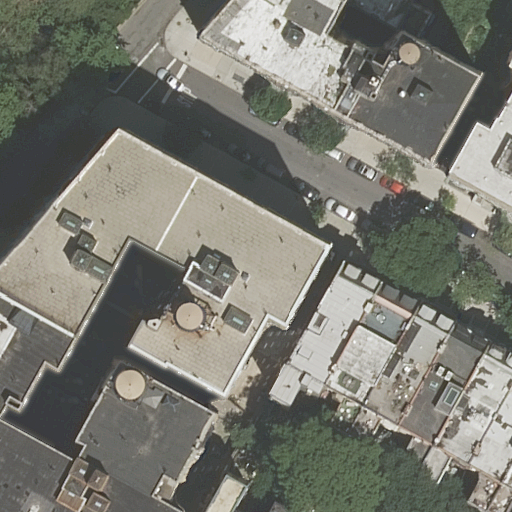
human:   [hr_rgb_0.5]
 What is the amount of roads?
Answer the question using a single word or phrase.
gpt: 2

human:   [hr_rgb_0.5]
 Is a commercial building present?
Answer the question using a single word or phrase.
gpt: no

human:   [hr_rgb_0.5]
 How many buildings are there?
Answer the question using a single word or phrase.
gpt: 14

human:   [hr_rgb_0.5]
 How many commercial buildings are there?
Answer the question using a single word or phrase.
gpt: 0

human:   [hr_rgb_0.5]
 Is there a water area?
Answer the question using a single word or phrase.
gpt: no

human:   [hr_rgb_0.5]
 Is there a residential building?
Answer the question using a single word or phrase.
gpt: yes

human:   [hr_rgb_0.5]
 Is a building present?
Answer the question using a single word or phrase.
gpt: yes

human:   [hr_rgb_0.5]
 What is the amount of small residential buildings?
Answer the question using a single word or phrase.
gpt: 4

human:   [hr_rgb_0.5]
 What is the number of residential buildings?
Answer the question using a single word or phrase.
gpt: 14

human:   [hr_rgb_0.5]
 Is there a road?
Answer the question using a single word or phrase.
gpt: yes

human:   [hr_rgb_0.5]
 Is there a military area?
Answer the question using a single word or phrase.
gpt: no

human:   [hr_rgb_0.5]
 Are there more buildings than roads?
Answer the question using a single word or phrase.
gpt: yes

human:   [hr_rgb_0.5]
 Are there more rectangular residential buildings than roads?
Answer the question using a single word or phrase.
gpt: yes

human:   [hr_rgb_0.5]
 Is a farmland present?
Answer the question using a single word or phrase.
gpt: no

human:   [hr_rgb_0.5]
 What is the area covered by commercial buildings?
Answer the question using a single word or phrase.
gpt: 0m2

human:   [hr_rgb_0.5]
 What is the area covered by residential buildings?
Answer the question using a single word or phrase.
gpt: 4395m2

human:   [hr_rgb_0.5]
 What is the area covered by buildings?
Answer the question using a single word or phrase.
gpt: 4395m2

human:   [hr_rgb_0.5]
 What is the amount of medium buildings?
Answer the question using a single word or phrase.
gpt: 8

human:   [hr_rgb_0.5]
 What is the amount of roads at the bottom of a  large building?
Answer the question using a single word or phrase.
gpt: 0

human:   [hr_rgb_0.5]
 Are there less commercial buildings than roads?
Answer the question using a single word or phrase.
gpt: yes

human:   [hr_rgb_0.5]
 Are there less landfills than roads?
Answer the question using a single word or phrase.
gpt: yes

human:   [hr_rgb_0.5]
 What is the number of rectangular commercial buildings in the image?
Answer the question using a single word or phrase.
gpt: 0

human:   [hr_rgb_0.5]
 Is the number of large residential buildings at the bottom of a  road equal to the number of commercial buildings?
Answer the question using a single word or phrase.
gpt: no

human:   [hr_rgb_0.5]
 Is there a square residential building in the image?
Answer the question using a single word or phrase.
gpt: no

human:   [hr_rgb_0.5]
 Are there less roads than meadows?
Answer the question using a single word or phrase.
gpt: no

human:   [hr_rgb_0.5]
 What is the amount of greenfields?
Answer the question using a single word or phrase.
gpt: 0

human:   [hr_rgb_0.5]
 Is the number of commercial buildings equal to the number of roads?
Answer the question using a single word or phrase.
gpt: no

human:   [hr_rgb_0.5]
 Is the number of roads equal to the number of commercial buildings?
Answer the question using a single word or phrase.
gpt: no

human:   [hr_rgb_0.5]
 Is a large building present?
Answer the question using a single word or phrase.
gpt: yes

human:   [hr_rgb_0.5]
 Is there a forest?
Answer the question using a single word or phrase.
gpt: no

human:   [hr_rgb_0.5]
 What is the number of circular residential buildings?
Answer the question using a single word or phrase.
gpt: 0

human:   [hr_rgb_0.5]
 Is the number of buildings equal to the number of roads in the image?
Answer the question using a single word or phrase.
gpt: no

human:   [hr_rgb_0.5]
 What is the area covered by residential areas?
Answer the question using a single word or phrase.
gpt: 0m2

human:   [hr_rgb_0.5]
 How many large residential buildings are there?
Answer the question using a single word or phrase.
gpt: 2

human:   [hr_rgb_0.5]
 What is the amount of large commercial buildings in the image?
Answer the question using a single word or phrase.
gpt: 0

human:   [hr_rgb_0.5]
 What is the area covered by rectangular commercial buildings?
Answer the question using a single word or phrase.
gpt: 0m2

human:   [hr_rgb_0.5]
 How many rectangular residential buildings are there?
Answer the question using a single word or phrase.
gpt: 8

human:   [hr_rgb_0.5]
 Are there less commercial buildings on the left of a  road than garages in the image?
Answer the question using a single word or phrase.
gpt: no

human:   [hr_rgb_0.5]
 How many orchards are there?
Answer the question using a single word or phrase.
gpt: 0

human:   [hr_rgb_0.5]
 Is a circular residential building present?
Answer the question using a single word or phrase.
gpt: no

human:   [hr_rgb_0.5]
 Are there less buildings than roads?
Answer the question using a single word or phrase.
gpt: no

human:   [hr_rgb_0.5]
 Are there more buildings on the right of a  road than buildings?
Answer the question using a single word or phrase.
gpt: no

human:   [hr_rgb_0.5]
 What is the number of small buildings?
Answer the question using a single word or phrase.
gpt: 4

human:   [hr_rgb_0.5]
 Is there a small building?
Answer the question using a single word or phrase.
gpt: yes

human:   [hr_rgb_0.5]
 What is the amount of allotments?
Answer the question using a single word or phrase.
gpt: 0

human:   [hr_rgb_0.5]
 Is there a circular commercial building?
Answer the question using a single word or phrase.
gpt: no

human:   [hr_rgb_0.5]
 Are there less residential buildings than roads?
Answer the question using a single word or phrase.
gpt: no

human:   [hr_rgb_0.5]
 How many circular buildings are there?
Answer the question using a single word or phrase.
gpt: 0

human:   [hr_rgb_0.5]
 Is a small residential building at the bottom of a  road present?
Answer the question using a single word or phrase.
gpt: yes

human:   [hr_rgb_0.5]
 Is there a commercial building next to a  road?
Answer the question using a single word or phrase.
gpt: no

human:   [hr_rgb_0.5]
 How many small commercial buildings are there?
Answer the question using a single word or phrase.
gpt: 0

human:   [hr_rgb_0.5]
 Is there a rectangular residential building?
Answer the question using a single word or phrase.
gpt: yes

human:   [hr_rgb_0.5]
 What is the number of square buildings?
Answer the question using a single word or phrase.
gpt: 0

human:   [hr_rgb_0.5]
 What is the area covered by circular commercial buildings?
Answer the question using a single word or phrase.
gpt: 0m2

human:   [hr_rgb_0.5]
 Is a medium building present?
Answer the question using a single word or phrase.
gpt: yes

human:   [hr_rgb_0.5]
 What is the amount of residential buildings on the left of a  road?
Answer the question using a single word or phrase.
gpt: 3

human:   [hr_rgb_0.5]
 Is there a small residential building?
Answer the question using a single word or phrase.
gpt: yes

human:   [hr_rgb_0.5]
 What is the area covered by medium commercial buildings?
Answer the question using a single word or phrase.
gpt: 0m2

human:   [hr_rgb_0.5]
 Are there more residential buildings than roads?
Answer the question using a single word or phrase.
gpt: yes

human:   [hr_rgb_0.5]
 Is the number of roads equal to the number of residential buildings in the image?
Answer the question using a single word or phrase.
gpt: no

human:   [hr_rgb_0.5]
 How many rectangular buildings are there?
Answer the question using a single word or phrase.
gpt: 8

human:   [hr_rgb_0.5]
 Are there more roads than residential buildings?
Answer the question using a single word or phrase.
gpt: no

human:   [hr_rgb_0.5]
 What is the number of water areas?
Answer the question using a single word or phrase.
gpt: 0

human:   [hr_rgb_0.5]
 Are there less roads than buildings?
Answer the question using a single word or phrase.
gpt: yes